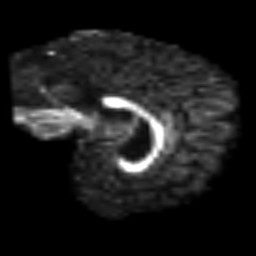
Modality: FA
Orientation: sagittal
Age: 64
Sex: male
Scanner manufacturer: siemens
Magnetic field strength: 3 T
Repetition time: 3.2 s
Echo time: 0.081 s